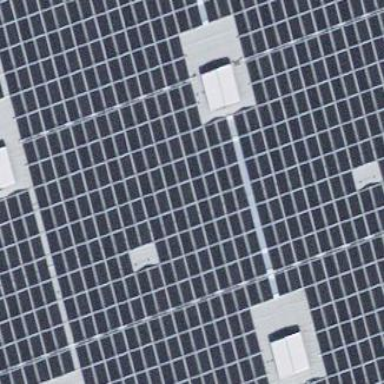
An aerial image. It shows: Solar power generator.